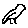
Label: bird